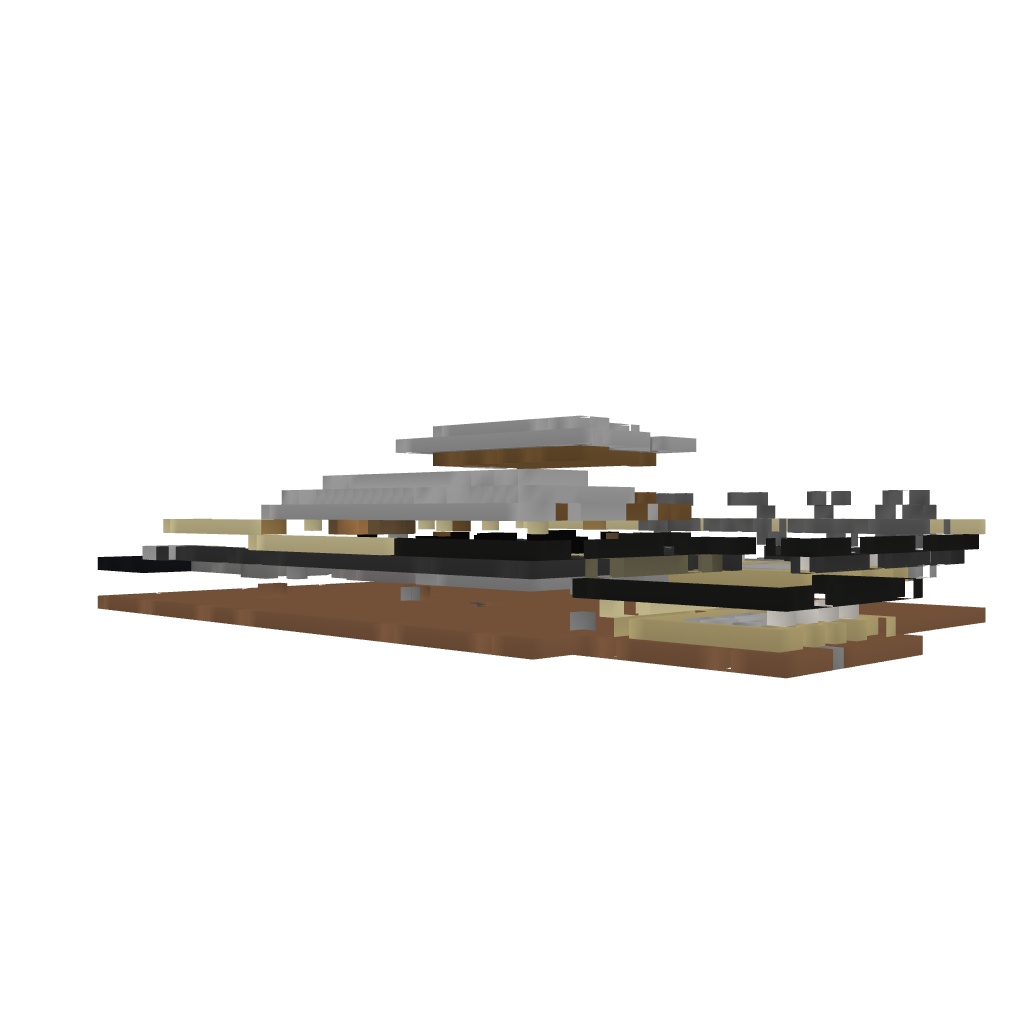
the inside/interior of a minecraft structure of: Modern House